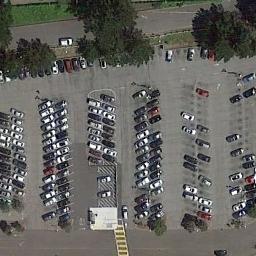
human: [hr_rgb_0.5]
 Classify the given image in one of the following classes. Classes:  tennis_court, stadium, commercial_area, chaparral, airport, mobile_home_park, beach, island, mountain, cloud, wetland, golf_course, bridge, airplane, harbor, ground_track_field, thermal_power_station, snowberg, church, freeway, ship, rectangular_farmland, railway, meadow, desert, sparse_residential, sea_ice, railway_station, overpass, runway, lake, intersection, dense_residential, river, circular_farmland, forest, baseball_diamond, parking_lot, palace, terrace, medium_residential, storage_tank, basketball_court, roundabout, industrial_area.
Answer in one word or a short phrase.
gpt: parking_lot